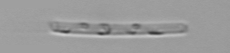
Label: Cerataulina_pelagica